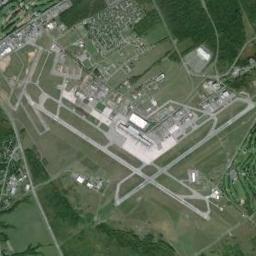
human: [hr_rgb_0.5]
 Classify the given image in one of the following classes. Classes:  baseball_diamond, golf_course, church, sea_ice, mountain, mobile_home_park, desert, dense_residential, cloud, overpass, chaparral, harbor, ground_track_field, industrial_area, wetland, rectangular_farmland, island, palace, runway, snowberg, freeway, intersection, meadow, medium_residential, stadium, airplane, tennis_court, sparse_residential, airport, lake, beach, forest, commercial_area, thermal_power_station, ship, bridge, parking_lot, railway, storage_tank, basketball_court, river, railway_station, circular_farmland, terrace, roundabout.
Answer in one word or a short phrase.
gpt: airport